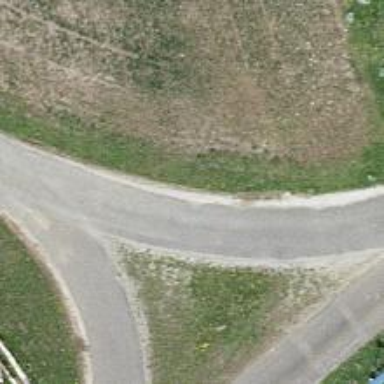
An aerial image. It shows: Unclassified paved road.